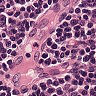
Metastatic tissue present: no